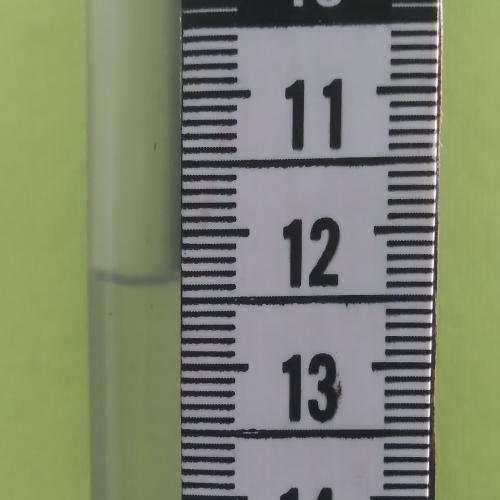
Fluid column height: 12.4 cm